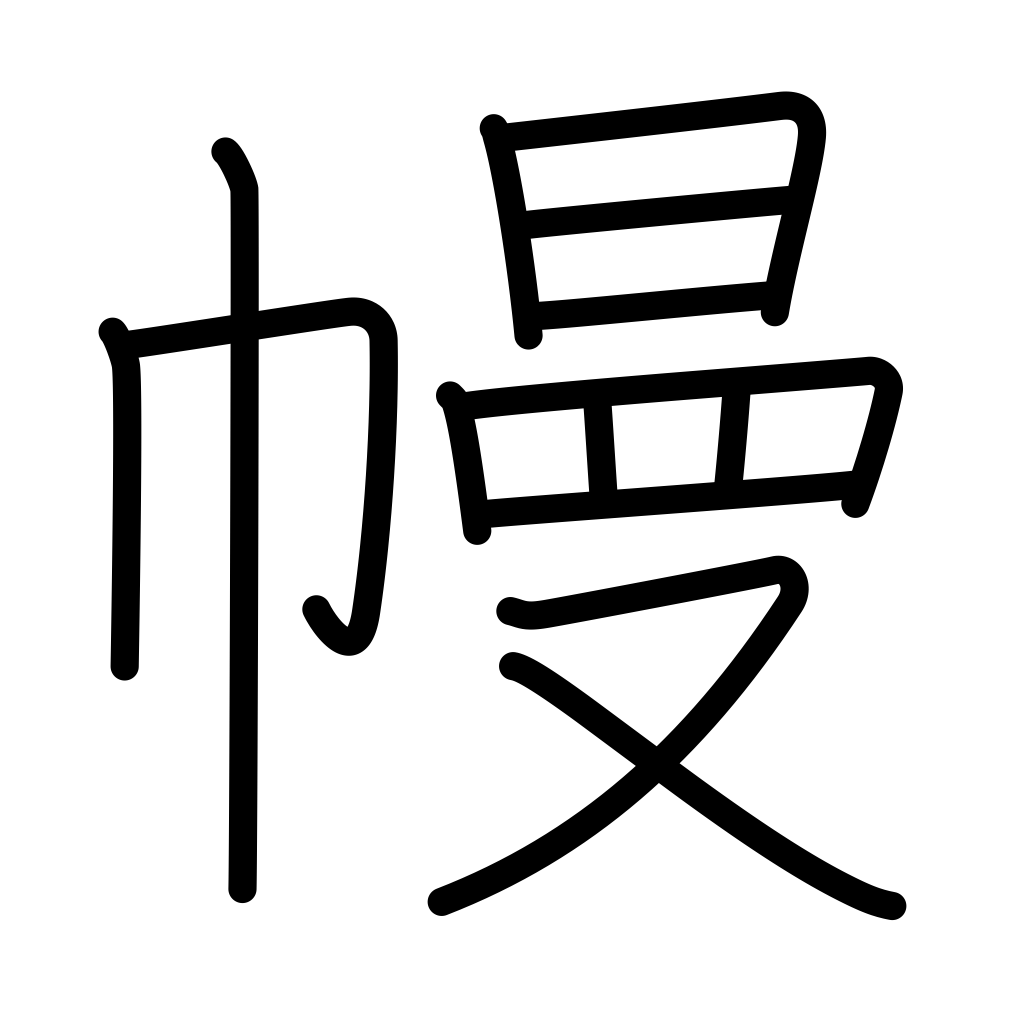
Meaning: curtain